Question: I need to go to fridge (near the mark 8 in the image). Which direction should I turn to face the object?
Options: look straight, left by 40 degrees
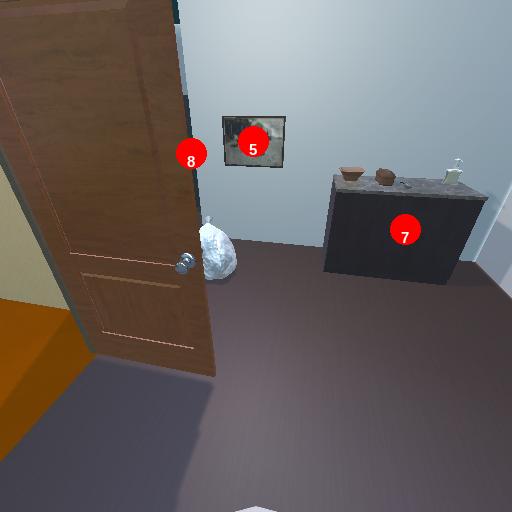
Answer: look straight